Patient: sex F, age 69
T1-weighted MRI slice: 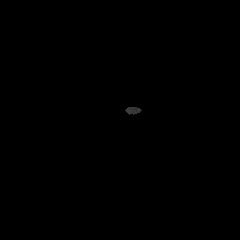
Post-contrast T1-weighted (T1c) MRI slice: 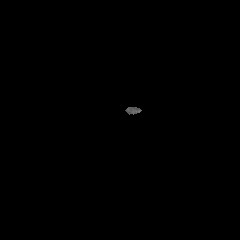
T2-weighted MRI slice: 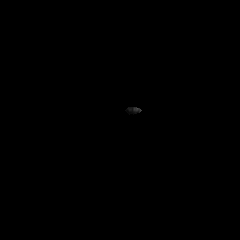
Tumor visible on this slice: no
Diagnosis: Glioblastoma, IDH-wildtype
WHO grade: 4